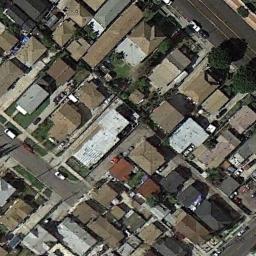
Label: dense_residential